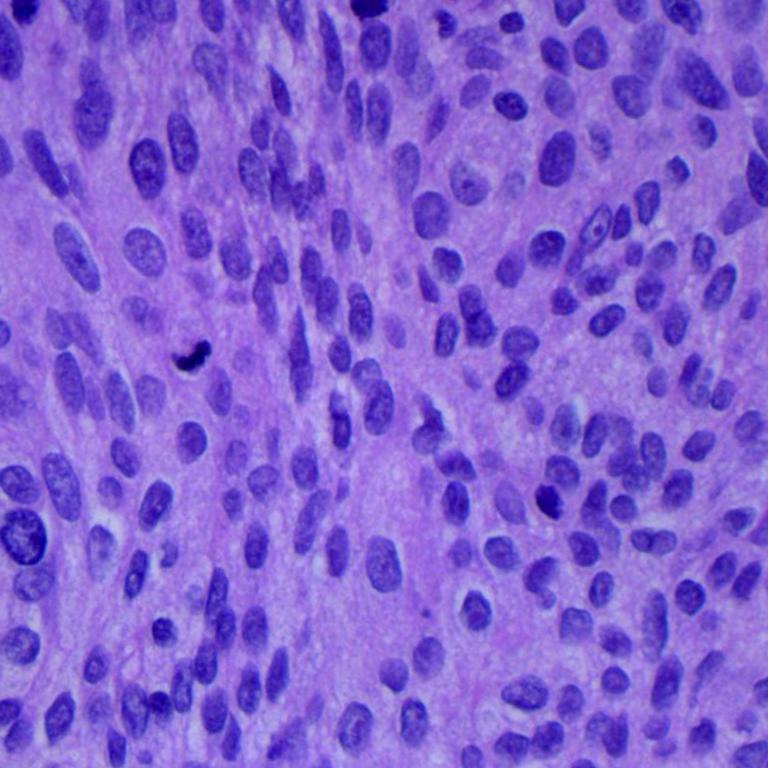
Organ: lung
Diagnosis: squamous carcinomas